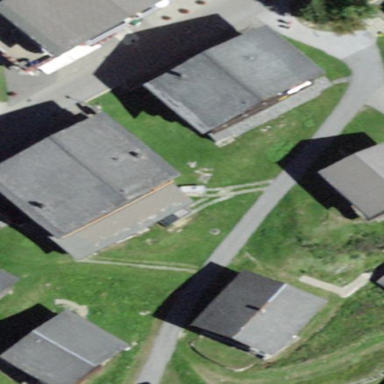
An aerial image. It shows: Residential building.